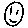
Label: smiley face